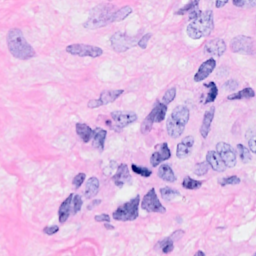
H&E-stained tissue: Breast